Question: I have a gray image with noise. I am new in deleting noise from an image so I don't know the type of noise and how I can remove it from image. My aim is to convert image to binary mode by using local threshold after removing the noise.
Is there anybody who has any idea about type of noise and has a method to remove this noise?
The image:

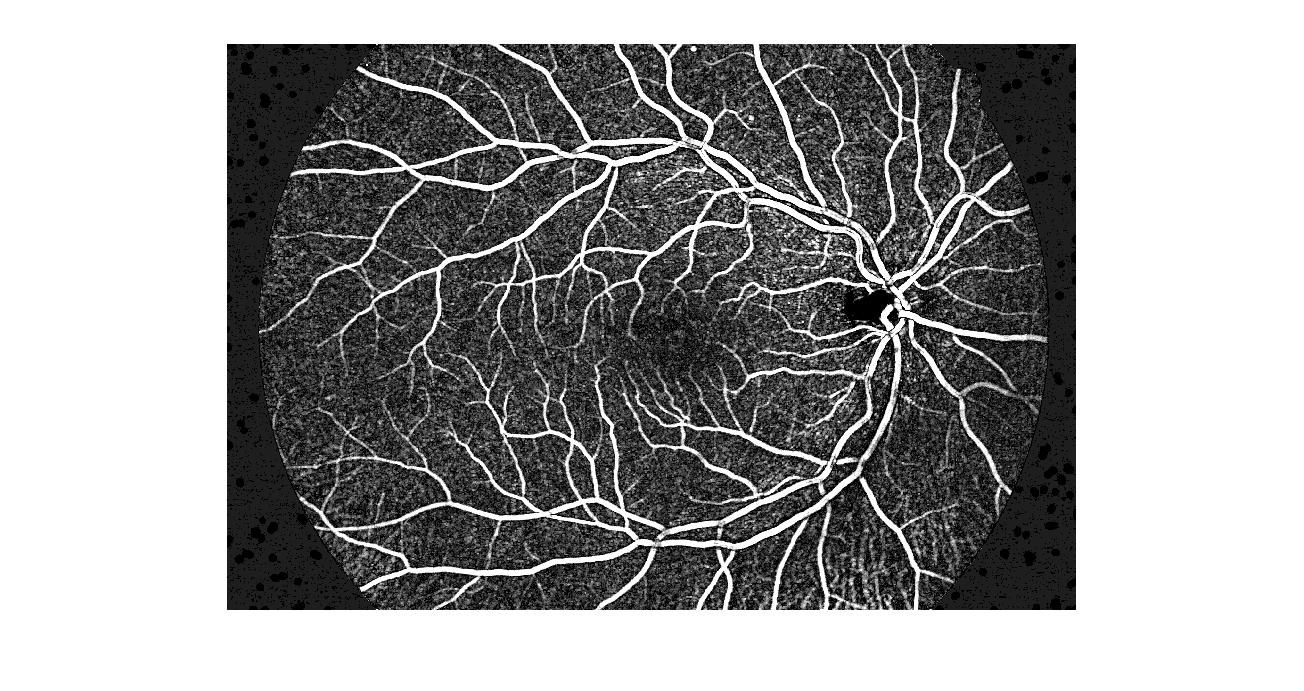
Answer: Typically in microscopy noise comes from 2 sources:
This type of noise come from the fluctuations in the detector due to quantum effects in the electronics. It is randomly generated and follows a gaussian distribution. Therefore in that case using a gaussian filter might be optimal to remove it.
Photons arriving at the detector are converted to electric signal through the photoelectric effect, and the fluctuations in the number of photons arriving at the detector create shot noise, which you can hardly eliminate and is usually predominant during acquisition. It follows a Poisson distribution which looks like a Gaussian, so in this case a gaussian filter might be the appropriate as well.
So to come back to your question, it does look like a gaussian filter would be the most intuitive choice, although an average filter could be used as well. Here is a sample code that you could try and play around with:
'''
clear
close all
clc
A = imread('http://i.stack.imgur.com/IlqAi.jpg');
BW = im2bw(A,.9); %//Treshold image
h = fspecial('gaussian', [5 5],.8); %// Create gaussian filter
BW2 = imfilter(BW,h); %// Apply filter
imshow(BW2); %// Display image
'''
which results in the following:

You can change the filter parameters (i.e. the size of the kernel and the sigma value) and see how they affect the outcome. Here are other filters you can use as well:
Median:
'''
BW2 = medfilt2(BW,[3 3]); %// Median filter
'''
or average:
'''
h = fspecial('average', 3) %//average filter
BW2 = imfilter(BW,h);
'''
You might be interested in <URL> link on the Mathworks website that talks about removing noise in images.
Hope that helps!